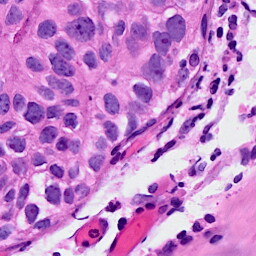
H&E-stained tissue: Breast